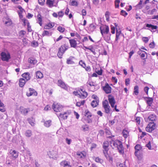
Tumor epithelial tissue: yes
Tumor-associated stroma tissue: no
Normal tissue: no